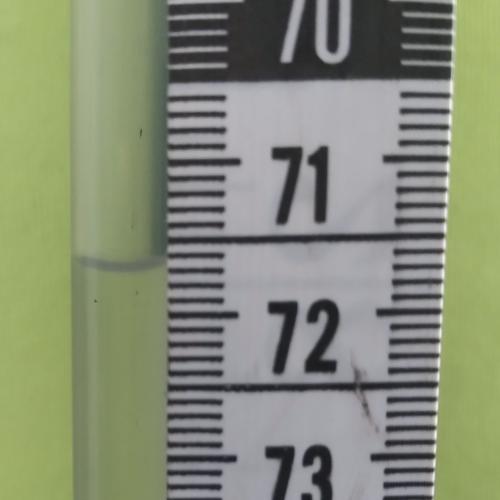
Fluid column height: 71.7 cm